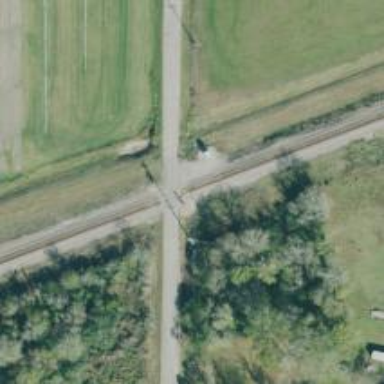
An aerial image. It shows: Railway track.